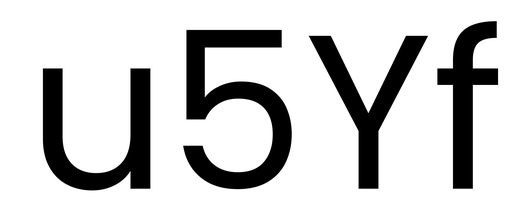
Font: Poppins-Regular